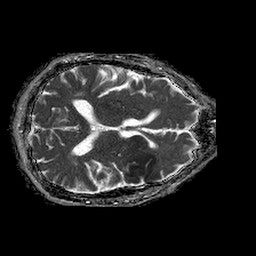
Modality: ADC
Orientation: axial
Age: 65
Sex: male
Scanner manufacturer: philips
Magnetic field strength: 1.5 T
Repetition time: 4.6 s
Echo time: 0.08631 s